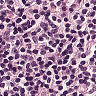
Metastatic tissue present: no